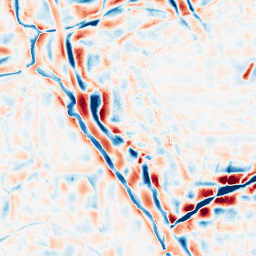
Category: wavelet
Decomposition family: wavelet_dwt
Decomposition parameters: wavelet: coif2
level: 4
Upsampling method: sinc_blackman
Upsampling parameters: scale: 4
kernel_size: 16
Upsampling scale: 4